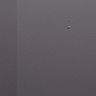
Metastatic tissue present: no